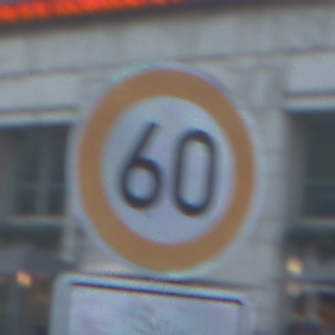
Verkehrszeichen: Geschwindigkeit60
Zusatzzeichen unten: Entfernungsangaben2
Umgebung: Outdoor, Urban
Tageszeit: MorningAfternoon
Wetter: PartlyCloudy
Licht: Natural
Jahreszeit: NotSpecified
Kontrast: LowContrast